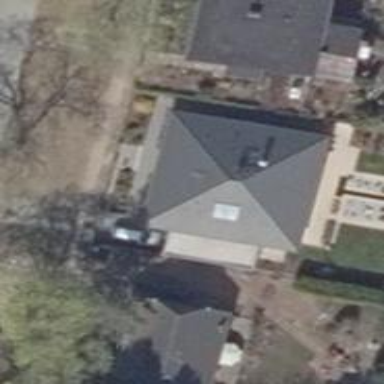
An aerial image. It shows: Detached building with pyramidal roof shape.